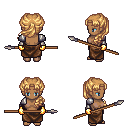
a pixel art fantasy rpg character, female body template, human, dark skin, steel arm armor, robe skirt, light blonde princess hairstyle, gold gloves, spear, four views (front, back, left, right), 2x2 character sprite sheet, small pixel art, hard edges, no anti-aliasing